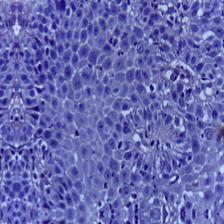
Diagnosis: OSCC